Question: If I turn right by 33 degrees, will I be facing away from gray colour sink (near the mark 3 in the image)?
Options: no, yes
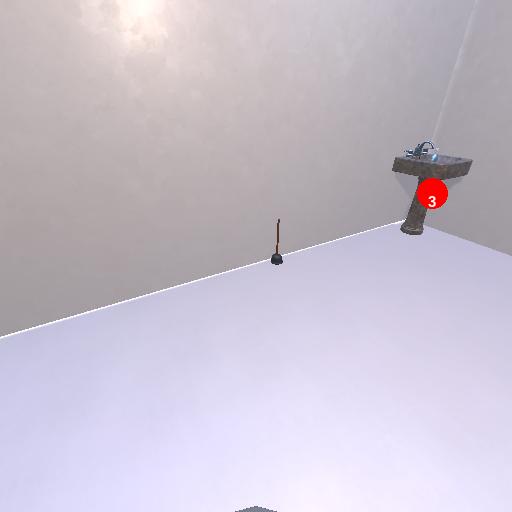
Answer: no